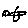
Label: bird